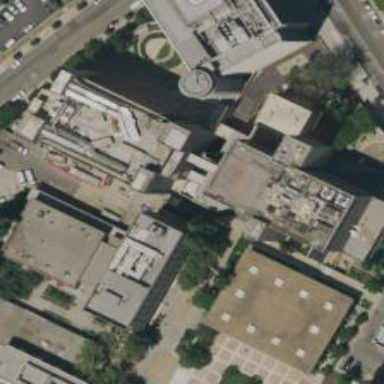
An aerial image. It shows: Hospital building with healthcare amenities.